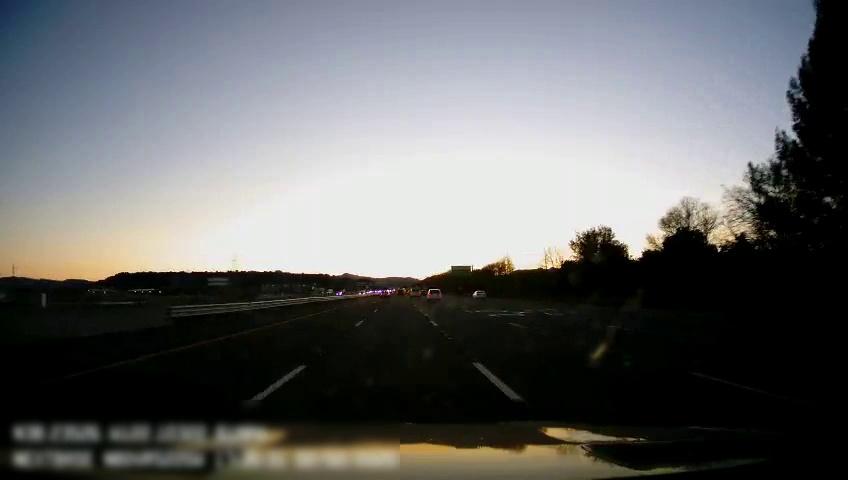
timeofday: Dusk/Dawn/Twilight
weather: Sunny
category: Drivable Space
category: Vehicles | Car
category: Vehicles | SUV
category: Vehicles | Van
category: Lanes | Alternate Lane
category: Lanes | Current Lane
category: Lanes | Current Lane
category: Lanes | Alternate Lane
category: Lanes | Alternate Lane
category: Traffic | Signs